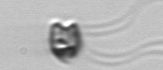
Label: flagellate_morphotype1